Question: I'm new to Swift and IOS programming but I am trying to get some data to load using a table view but I get an error that I have never seen before. Can someone please help me out. The error is showing up on the line where I am trying to pass the cell text label my array that I created. The error is "Could not find an overload for subscript that accepts the supplied arguments"

'''
import UIKit
class ViewController: UIViewController, UITableViewDelegate {
var cellContent = [1,2,3]
override func viewDidLoad() {
super.viewDidLoad()
// Do any additional setup after loading the view, typically from a nib.
}
func tableView(tableView: UITableView, numberOfRowsInSection section: Int) -> Int {
return cellContent.count
}
func tableView(tableView: UITableView, cellForRowAtIndexPath indexPath: NSIndexPath) -> UITableViewCell {
var cell = UITableViewCell(style: UITableViewCellStyle.Default, reuseIdentifier: "Cell")
cell.textLabel?.text = cellContent[indexPath.row]
return cell
}
'''
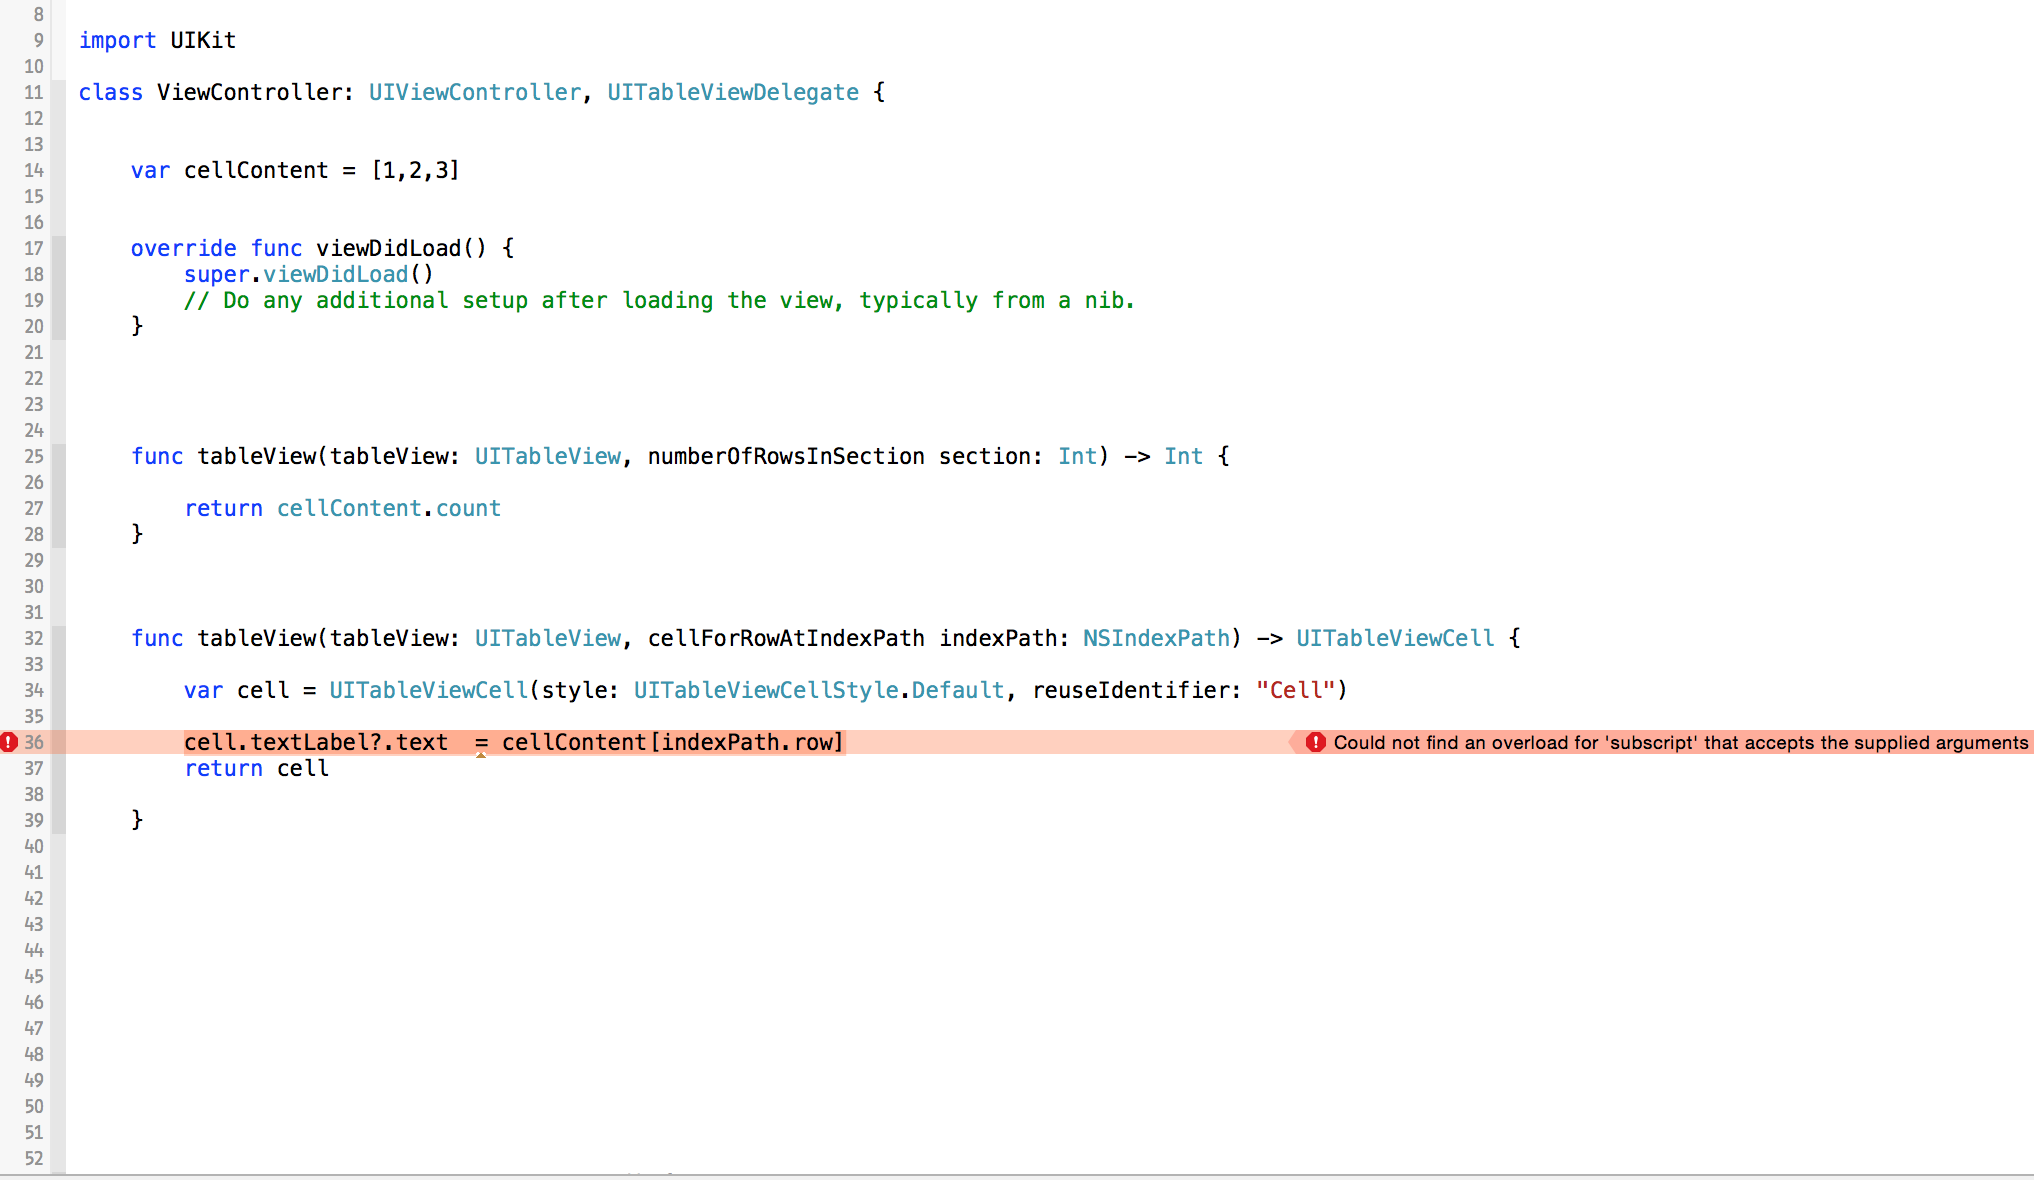
Answer: Looks like the error is a little misleading. The actual issue here seems to be that you are trying to set an 'Int' as a 'String' property. You can do that like this:
'''
cell.textLabel?.text = String(cellContent[indexPath.row])
'''
With this change, your code works fine for me.